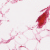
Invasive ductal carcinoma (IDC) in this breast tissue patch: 0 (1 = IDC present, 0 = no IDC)